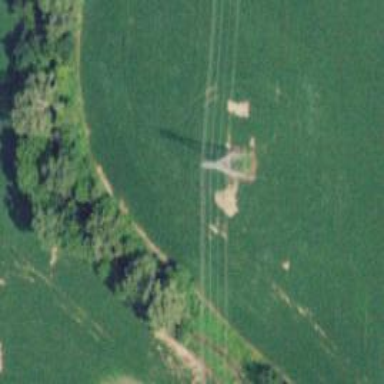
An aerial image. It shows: Lattice structure tower used for power transmission.